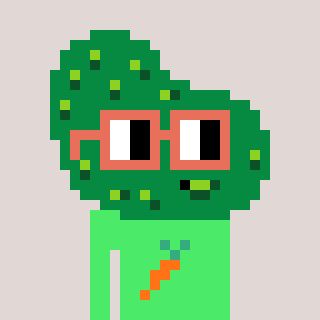
a pixel art character with square orange glasses, a pickle-shaped head and a teal-colored body on a warm background